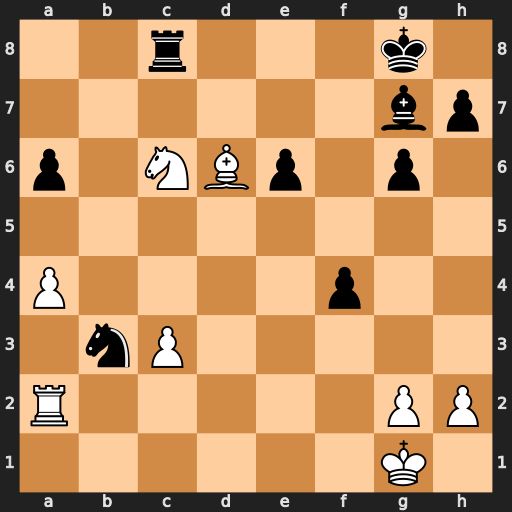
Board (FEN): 2r3k1/6bp/p1NBp1p1/8/P4p2/1nP5/R5PP/6K1
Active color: w
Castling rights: -
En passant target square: -
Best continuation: Ne7+ Kf7 Nxc8